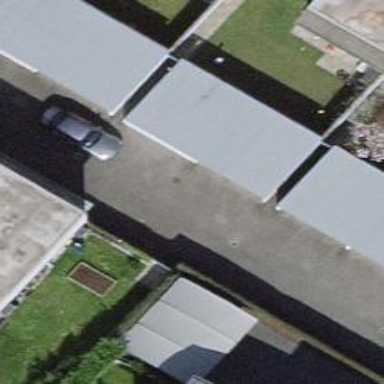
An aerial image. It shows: View of roof of building.